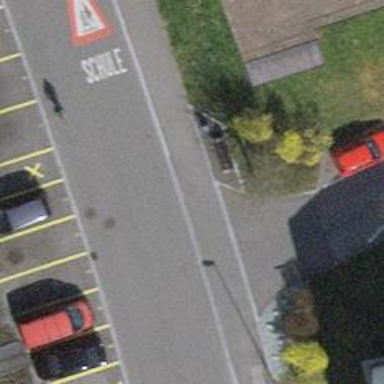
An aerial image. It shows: Bench.